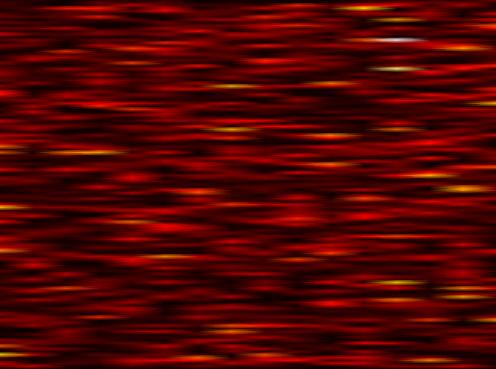
Label: FOFDM